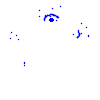
Particle: kaon